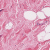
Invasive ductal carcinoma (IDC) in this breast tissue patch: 0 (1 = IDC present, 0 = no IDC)